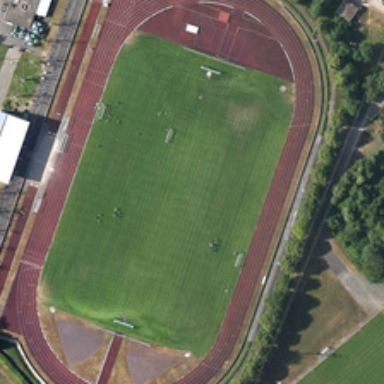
A lot of trees are planted around the playground .